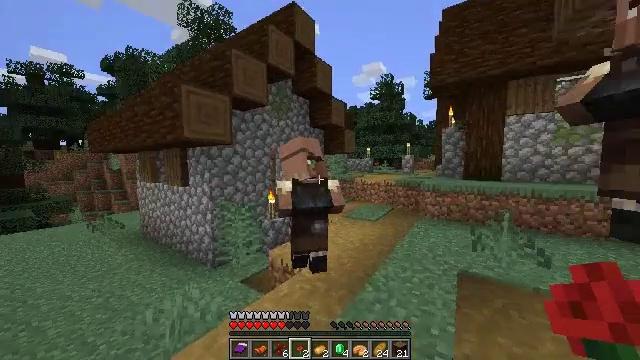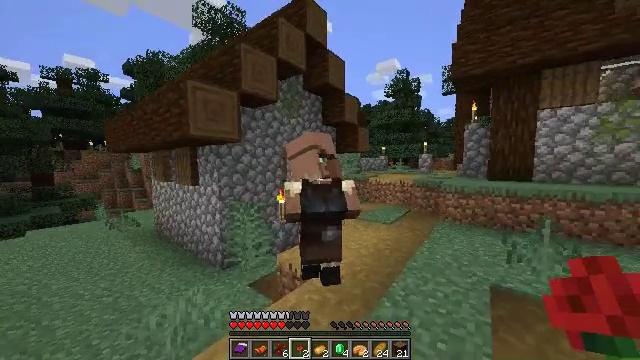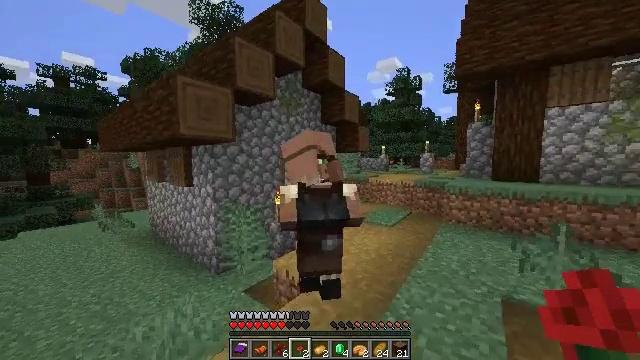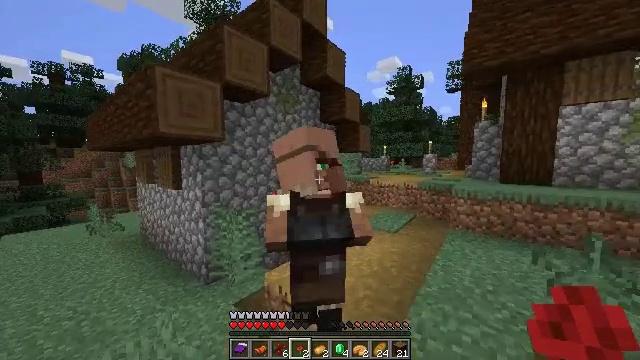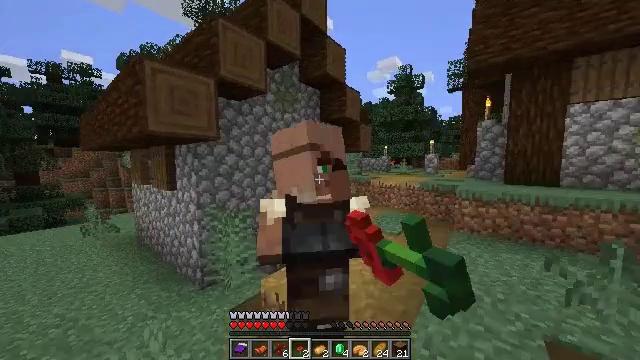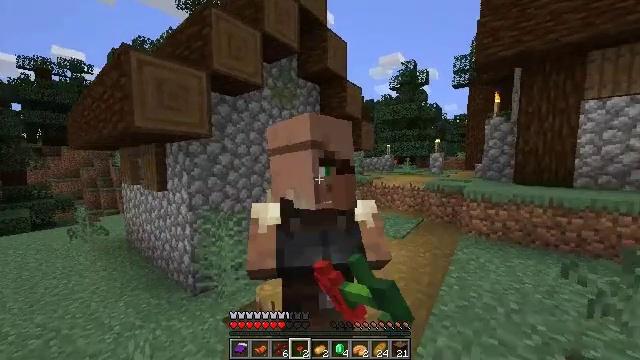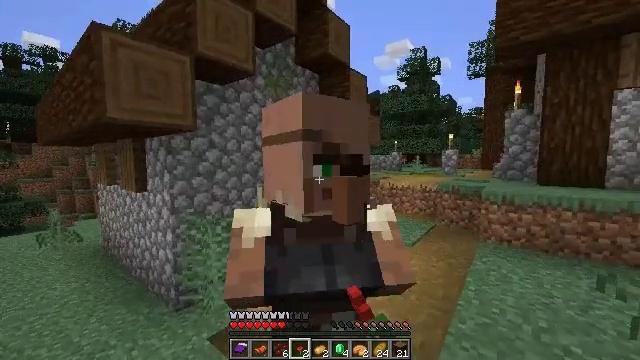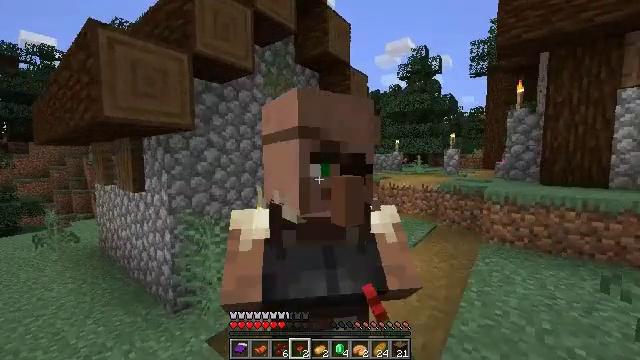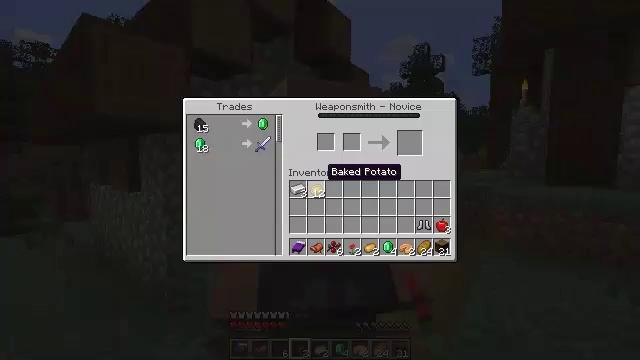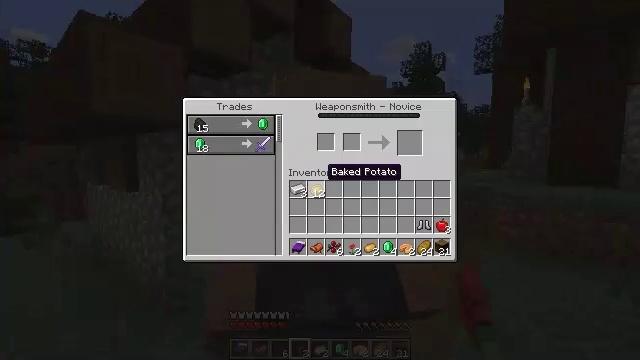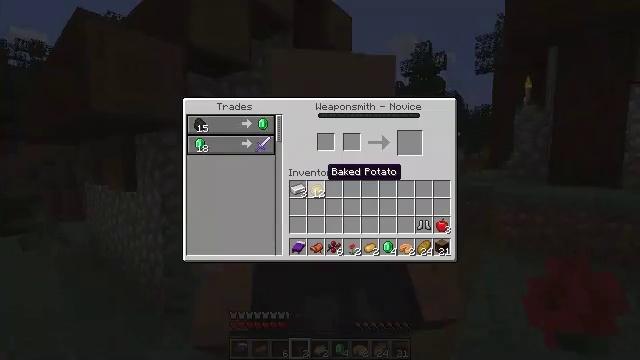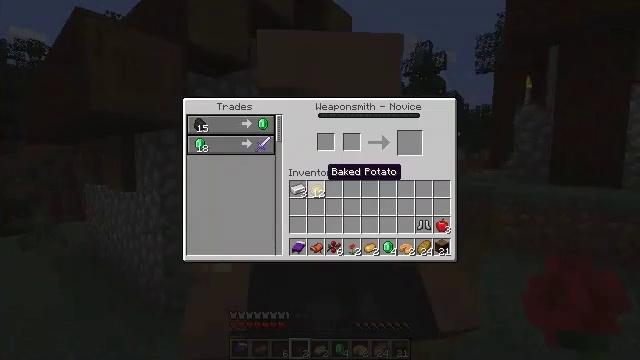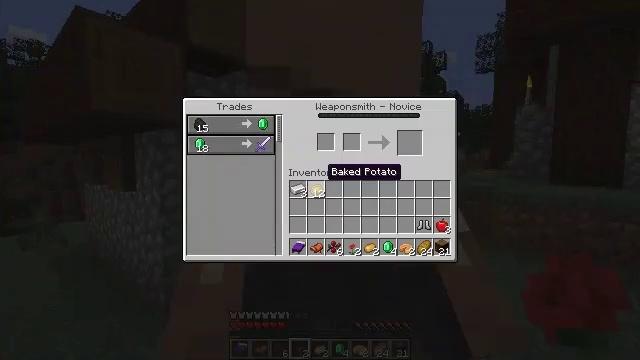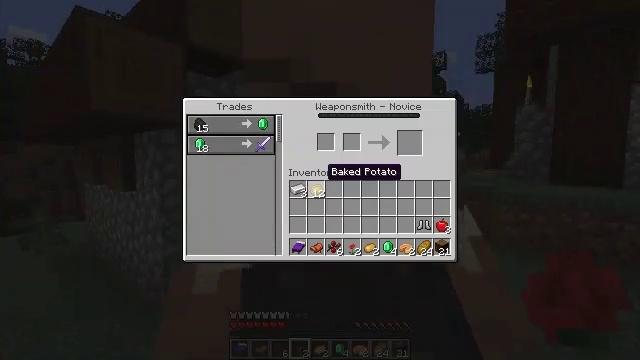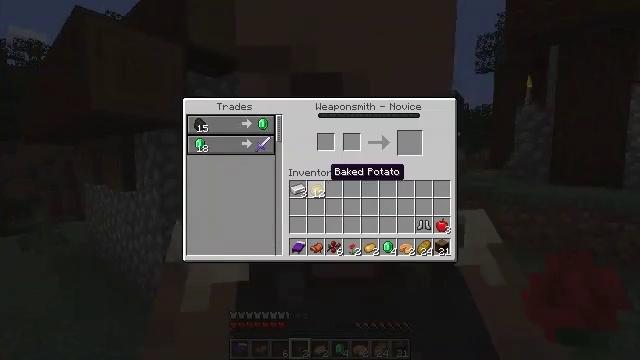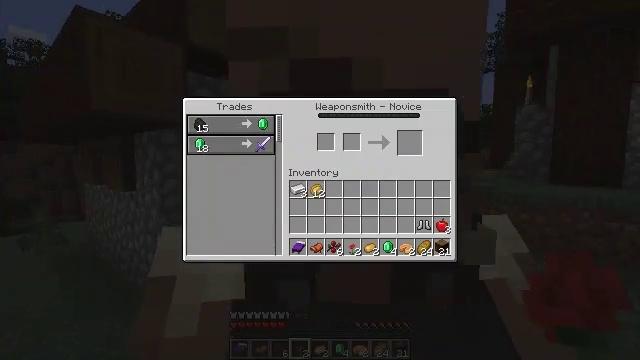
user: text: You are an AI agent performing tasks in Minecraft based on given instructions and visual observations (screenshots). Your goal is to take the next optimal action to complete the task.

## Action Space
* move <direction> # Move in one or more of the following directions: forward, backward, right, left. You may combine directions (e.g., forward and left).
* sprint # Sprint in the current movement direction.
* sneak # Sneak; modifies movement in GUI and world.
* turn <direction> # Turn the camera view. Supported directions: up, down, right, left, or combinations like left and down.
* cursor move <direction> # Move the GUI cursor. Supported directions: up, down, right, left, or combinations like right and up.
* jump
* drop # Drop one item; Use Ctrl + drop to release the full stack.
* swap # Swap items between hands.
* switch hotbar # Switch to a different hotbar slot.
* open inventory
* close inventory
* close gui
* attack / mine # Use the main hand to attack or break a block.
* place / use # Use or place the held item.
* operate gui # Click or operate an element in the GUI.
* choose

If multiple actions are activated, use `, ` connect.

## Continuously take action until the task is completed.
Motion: motion action
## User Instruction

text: craft item air
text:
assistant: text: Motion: move forward, turn left
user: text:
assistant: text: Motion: move forward
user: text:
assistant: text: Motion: move forward, use / place
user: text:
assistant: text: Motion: use / place
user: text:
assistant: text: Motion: use / place
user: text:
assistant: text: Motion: no_op
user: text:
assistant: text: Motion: no_op
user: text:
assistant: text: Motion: open gui
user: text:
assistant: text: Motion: no_op
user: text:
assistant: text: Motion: no_op
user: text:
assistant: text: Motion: no_op
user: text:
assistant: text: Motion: no_op
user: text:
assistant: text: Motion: no_op
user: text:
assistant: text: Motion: no_op
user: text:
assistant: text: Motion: cursor move right
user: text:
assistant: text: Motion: no_op
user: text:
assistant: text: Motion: cursor move left
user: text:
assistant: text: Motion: cursor move left and up
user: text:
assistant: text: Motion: cursor move left
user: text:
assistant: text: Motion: no_op
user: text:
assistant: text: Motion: no_op
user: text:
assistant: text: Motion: no_op
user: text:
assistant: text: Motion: no_op
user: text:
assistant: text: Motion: no_op
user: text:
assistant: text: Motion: no_op
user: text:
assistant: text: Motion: no_op
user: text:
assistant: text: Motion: no_op
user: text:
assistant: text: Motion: no_op
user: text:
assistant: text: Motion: no_op
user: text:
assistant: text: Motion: no_op